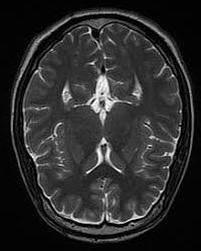
Label: notumor